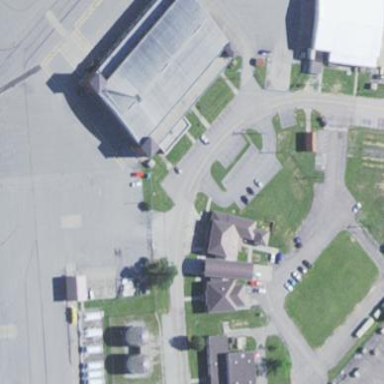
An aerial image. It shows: Hangar building.